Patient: sex M, age 45
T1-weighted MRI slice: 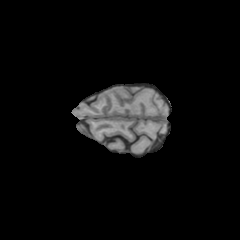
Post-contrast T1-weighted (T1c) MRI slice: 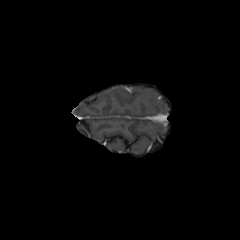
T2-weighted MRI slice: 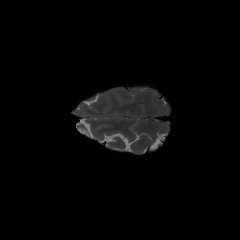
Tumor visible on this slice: no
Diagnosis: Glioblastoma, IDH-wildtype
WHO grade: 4